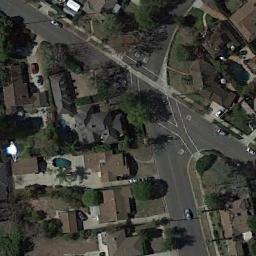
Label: intersection